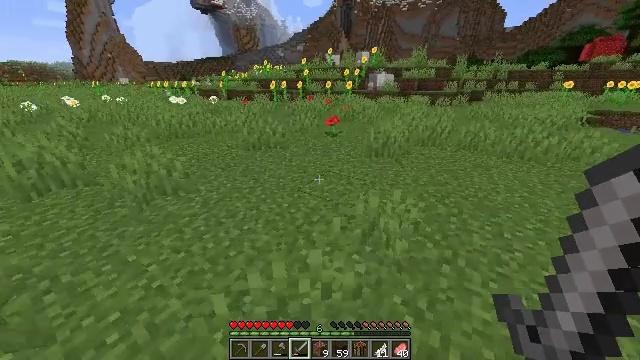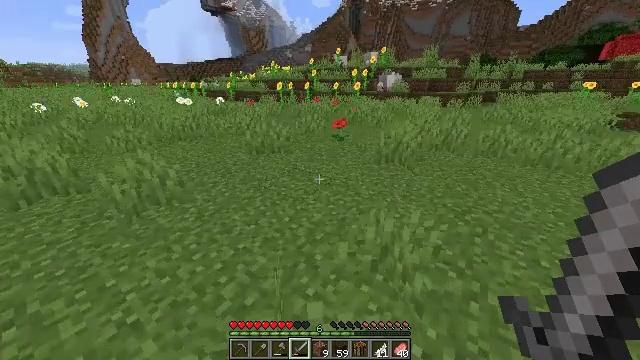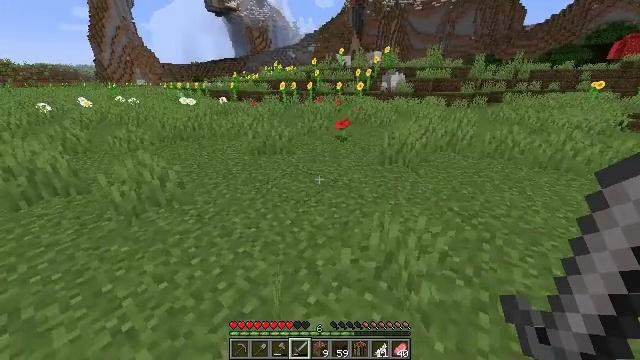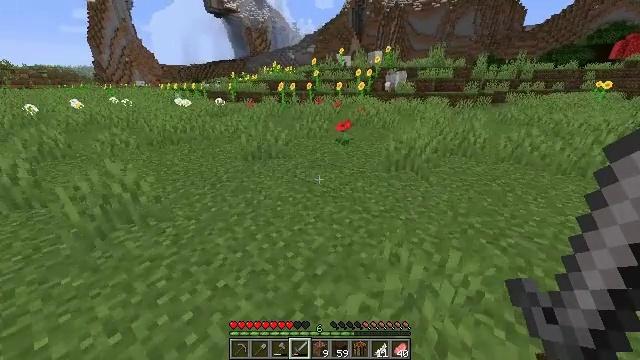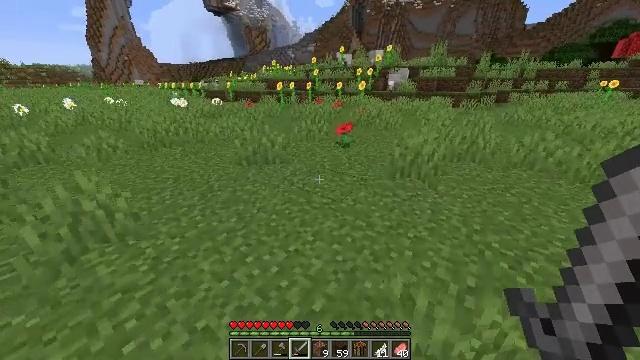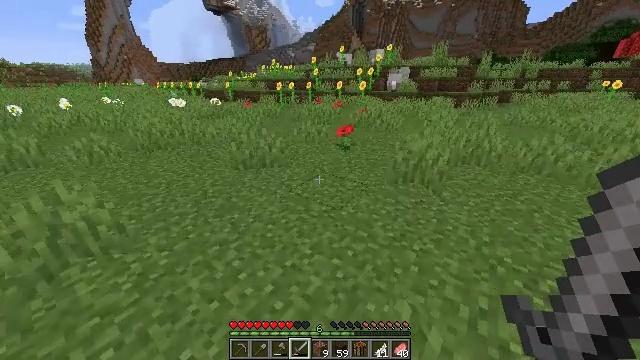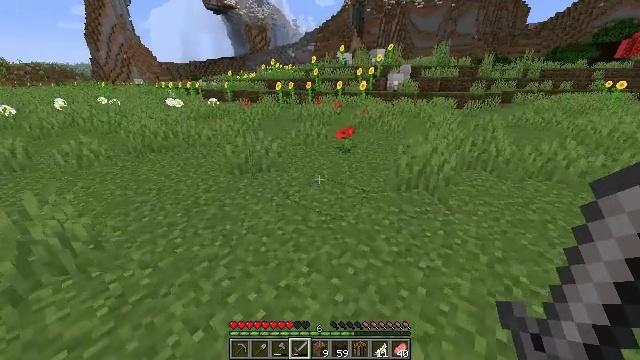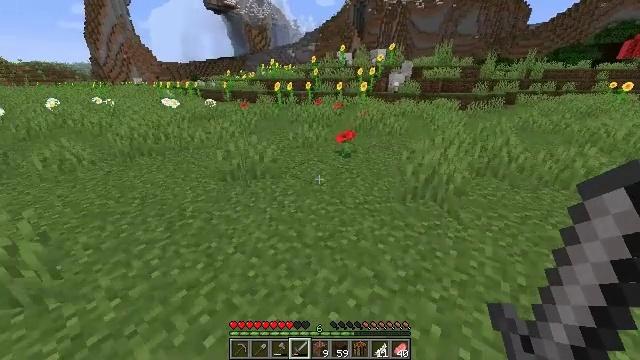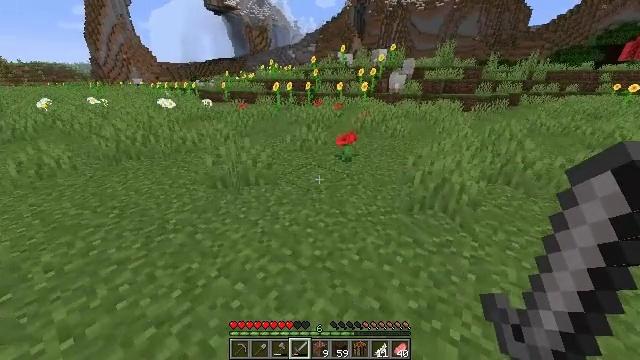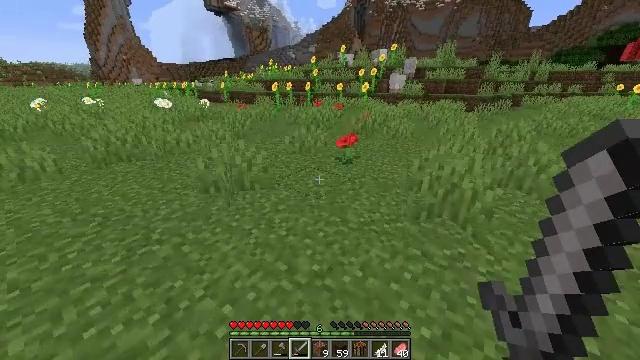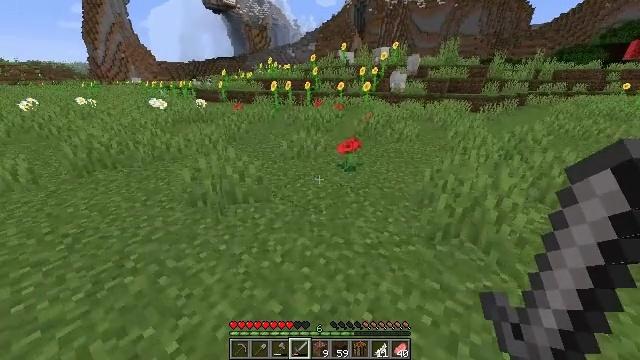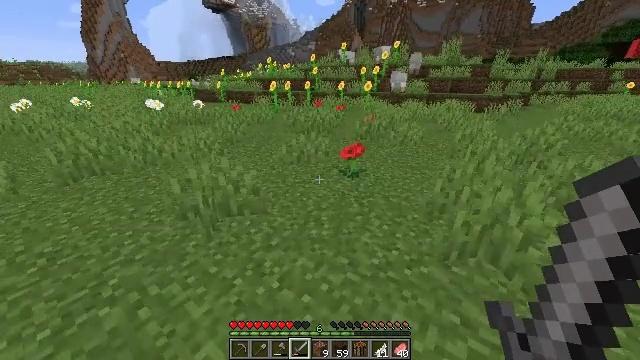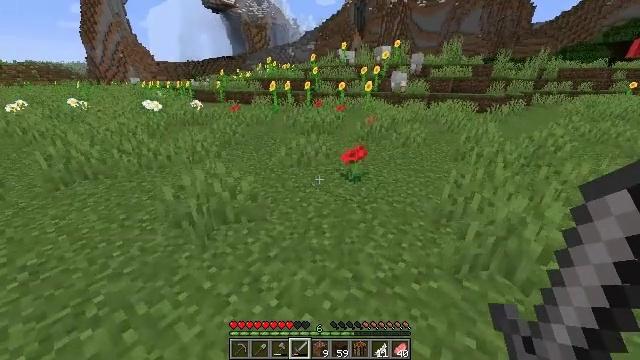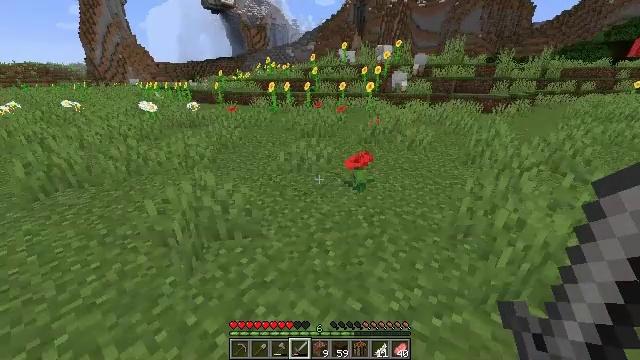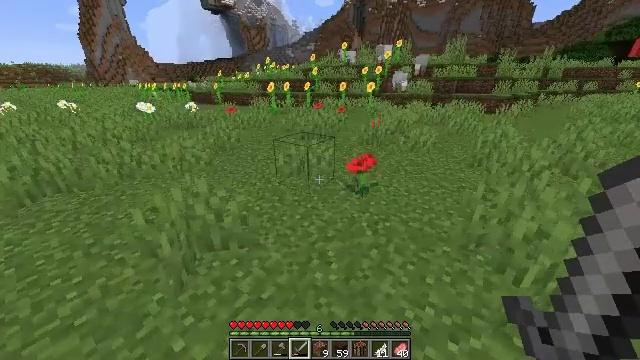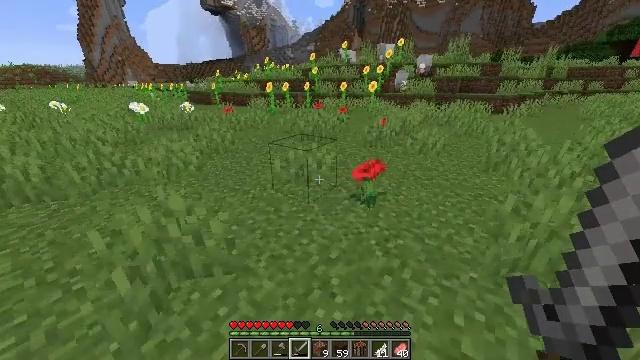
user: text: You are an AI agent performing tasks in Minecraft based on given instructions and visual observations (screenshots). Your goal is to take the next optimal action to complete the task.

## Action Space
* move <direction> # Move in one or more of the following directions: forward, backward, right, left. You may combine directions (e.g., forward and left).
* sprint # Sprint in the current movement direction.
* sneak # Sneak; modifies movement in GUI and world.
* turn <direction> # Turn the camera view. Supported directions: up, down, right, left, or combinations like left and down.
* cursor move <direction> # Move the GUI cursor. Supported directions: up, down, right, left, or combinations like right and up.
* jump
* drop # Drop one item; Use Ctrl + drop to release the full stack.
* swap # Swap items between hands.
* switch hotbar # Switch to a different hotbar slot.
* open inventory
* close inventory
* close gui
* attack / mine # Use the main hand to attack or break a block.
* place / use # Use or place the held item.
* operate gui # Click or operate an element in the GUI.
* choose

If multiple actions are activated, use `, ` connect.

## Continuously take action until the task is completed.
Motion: motion action
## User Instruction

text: Mine the sunflower from the ground.
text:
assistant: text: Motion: move forward, sprint, turn left
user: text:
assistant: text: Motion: move forward, sprint
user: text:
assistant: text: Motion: move forward, sprint
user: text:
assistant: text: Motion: move forward, sprint
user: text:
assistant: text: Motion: move forward, sprint
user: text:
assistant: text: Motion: move forward, sprint
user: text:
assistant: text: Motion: move forward, sprint
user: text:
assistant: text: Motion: move forward, sprint
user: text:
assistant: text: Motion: move forward, sprint
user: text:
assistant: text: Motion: move forward, sprint
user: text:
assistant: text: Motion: move forward, sprint
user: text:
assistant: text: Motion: move forward, sprint
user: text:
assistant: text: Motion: move forward, sprint
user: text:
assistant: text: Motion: move forward, sprint
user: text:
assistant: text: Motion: move forward, sprint
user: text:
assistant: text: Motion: move forward, sprint
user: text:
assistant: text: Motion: move forward, sprint
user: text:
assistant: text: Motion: move forward, sprint
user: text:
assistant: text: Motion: move forward, sprint
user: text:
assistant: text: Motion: move forward, sprint, jump
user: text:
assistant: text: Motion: move forward, sprint, jump
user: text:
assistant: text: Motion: move forward, sprint, jump
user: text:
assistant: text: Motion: move forward, sprint, jump
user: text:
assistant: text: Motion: move forward, sprint, jump
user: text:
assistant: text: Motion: move forward, sprint, jump
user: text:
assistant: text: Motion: move forward, sprint, jump
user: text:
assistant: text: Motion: move forward, sprint, jump
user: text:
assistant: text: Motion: move forward, sprint, jump
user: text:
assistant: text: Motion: move forward, sprint, jump
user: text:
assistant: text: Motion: move forward, sprint, turn right, jump